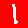
Digit: 1